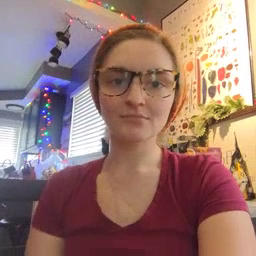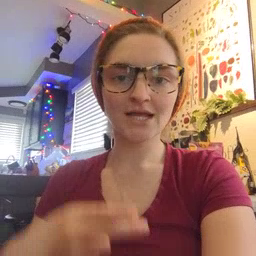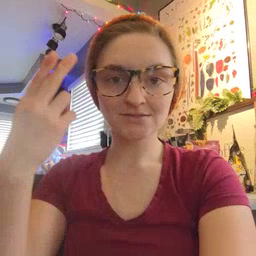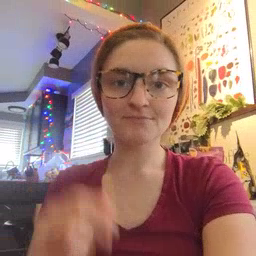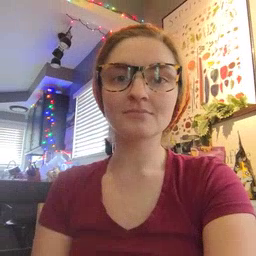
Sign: high